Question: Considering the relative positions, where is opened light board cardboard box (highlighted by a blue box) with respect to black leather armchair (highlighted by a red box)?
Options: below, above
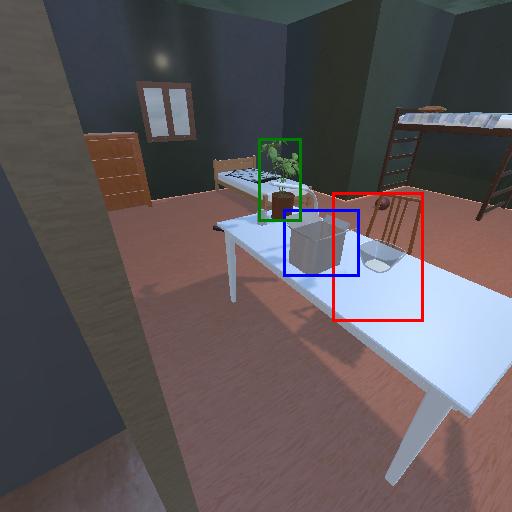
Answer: below